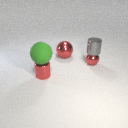
small red metal cylinder below large green rubber sphere